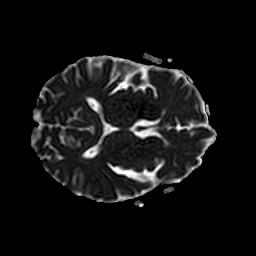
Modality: ADC
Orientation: axial
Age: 65
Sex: female
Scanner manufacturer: philips
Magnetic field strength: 3 T
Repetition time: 4.109 s
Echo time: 0.06119 s